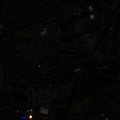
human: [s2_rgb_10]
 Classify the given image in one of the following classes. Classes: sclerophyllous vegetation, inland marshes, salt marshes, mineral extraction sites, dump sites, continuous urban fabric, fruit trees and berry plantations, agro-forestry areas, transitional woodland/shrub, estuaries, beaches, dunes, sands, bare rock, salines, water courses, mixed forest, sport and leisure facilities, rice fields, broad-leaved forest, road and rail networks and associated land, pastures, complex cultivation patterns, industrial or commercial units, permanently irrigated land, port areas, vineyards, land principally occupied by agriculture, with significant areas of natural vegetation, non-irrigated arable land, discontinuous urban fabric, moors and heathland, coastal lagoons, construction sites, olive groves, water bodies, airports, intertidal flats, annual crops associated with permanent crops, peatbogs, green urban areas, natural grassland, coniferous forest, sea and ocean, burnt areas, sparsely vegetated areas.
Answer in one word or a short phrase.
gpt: discontinuous urban fabric, pastures